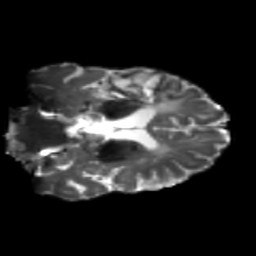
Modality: T2w
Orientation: coronal
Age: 75
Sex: male
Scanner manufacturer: siemens
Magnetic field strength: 3 T
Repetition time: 5.47 s
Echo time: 0.0854 s